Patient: sex M, age 78
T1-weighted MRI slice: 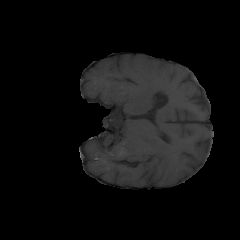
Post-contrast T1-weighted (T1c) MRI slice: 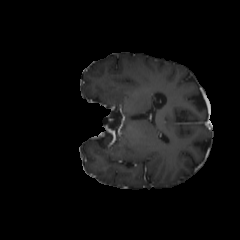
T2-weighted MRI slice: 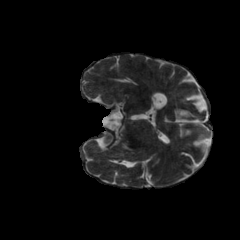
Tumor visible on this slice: no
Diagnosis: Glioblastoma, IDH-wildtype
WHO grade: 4